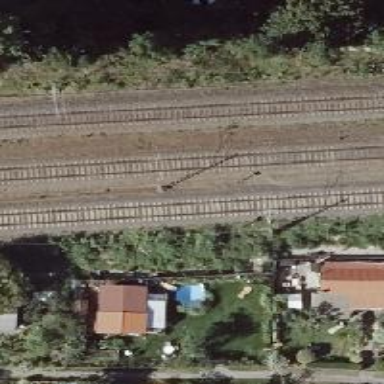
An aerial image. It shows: Railway signal.